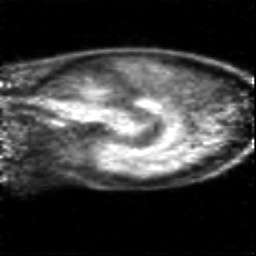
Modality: PET
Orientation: sagittal
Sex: female
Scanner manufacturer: siemens